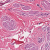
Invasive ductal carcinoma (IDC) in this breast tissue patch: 0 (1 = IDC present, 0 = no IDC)